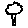
Label: tree